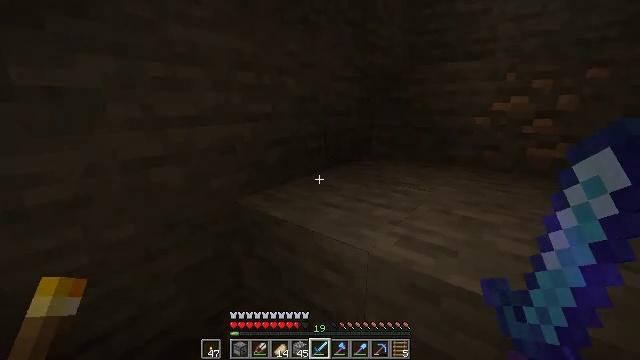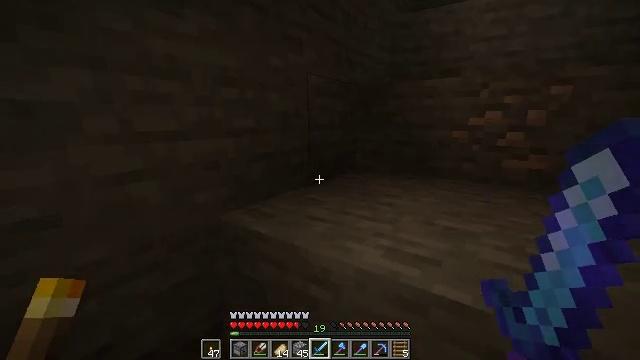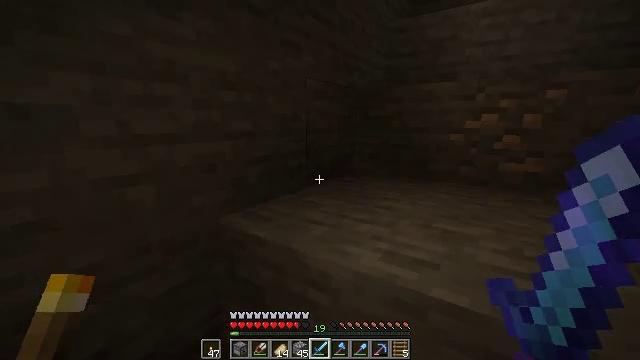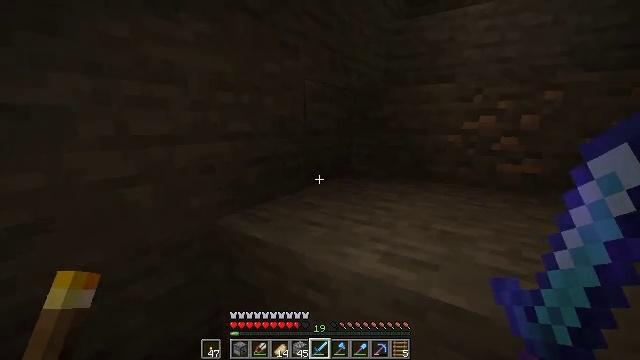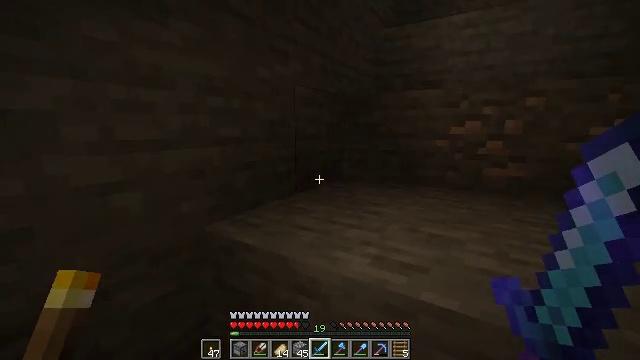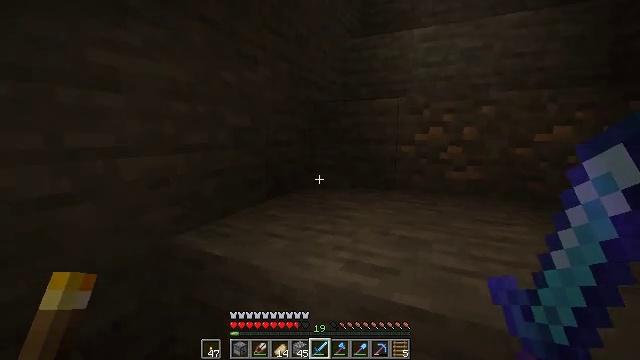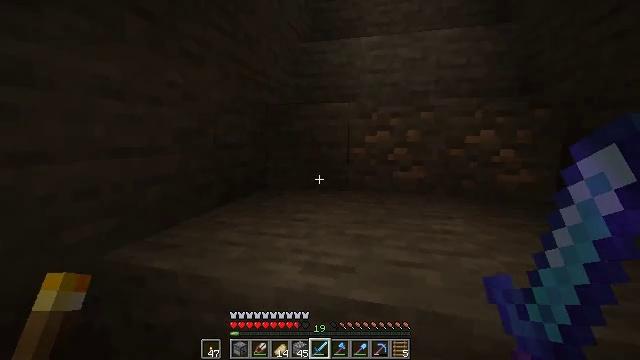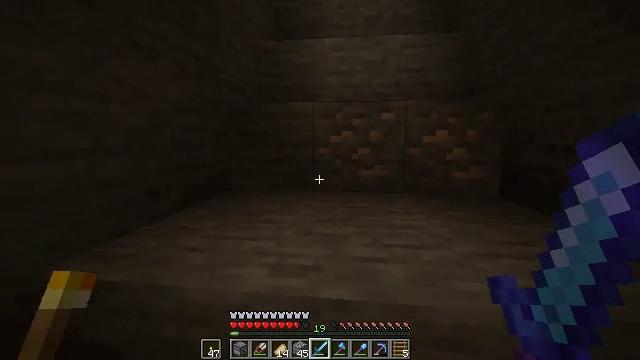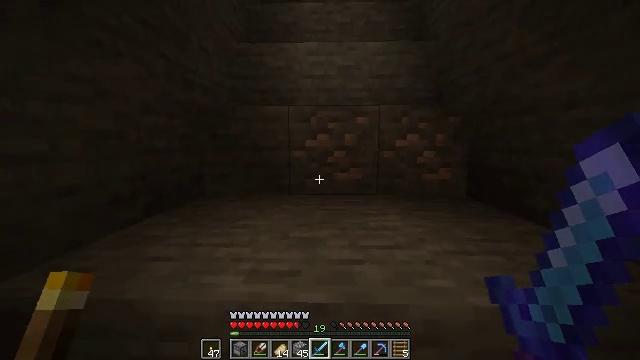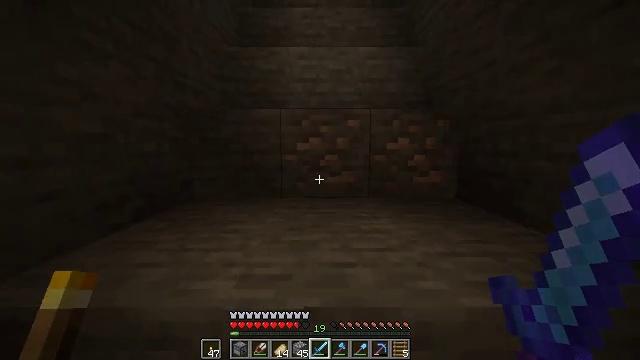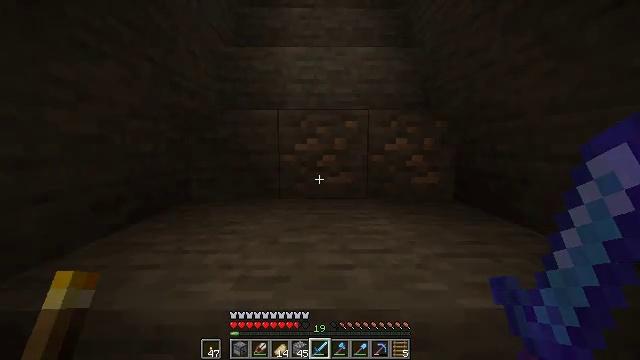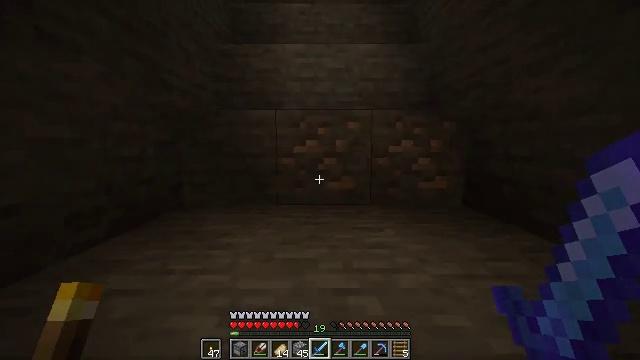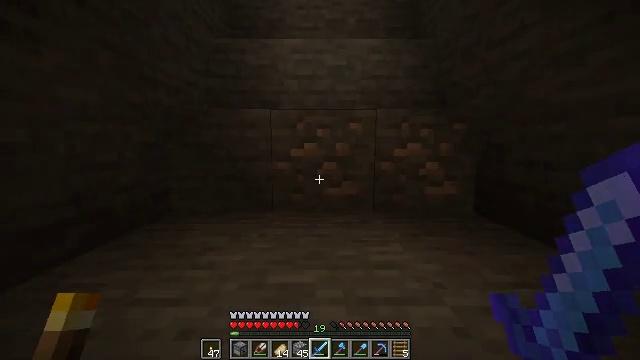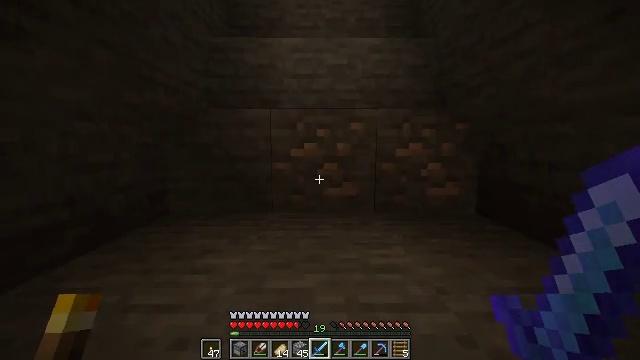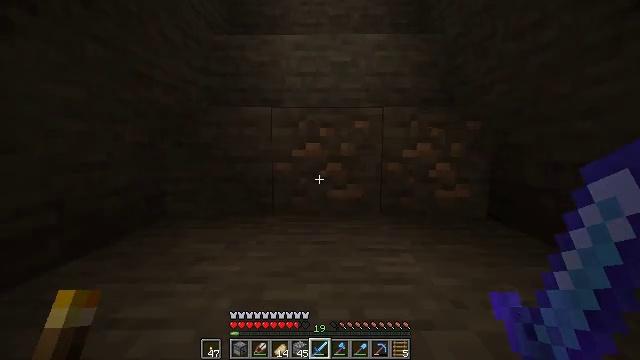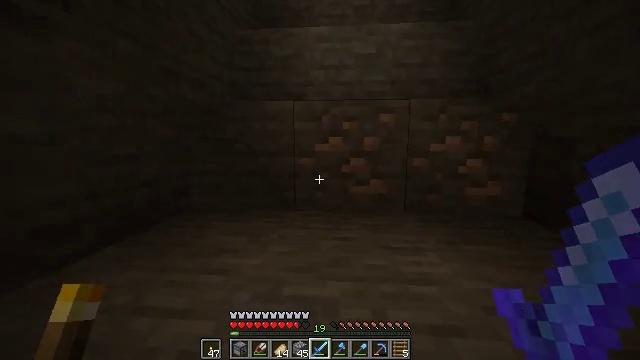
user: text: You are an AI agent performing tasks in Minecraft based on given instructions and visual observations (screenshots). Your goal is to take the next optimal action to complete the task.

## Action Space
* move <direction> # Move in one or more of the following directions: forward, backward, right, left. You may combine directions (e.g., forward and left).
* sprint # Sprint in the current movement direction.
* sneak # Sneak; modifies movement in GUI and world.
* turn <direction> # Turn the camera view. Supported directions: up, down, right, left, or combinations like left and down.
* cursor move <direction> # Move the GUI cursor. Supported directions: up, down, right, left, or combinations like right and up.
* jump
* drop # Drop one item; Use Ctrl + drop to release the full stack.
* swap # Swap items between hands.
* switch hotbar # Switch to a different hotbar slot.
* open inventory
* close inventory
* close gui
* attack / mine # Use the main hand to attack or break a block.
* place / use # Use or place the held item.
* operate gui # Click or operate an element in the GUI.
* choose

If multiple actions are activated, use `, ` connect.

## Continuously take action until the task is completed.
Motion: motion action
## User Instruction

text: Mine the cobweb to clear the path.
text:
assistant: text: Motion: turn right and up
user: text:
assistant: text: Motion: no_op
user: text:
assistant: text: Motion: no_op
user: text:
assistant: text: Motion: turn right and up
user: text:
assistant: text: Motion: turn right and up
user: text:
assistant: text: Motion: turn right
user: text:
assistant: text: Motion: turn right
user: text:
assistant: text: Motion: turn right
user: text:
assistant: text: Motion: turn right
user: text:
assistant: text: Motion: move forward
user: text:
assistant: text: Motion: move forward
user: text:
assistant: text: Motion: move forward
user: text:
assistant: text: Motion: no_op
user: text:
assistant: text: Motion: no_op
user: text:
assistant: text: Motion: turn left and down
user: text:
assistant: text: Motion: turn left and down
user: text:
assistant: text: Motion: turn left and down
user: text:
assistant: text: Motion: turn left and down
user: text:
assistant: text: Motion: turn left
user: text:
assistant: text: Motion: no_op
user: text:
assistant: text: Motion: no_op
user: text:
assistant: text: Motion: no_op
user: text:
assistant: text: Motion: open inventory
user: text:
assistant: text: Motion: open inventory
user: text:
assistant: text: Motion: open inventory
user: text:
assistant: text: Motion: no_op
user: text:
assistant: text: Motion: no_op
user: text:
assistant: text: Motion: no_op
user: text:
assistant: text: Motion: cursor move right
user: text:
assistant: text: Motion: cursor move right